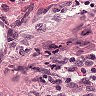
Metastatic tissue present: no